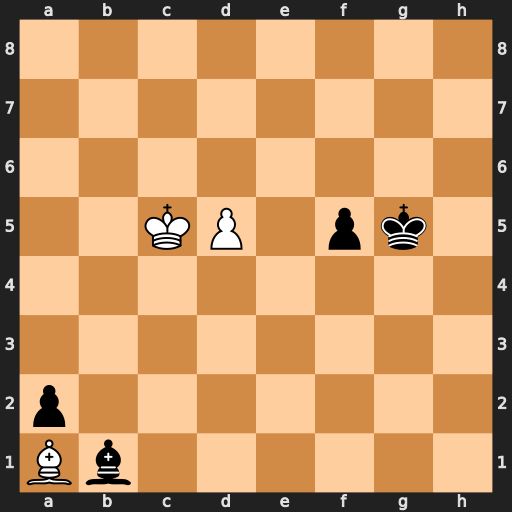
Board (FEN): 8/8/8/2KP1pk1/8/8/p7/Bb6
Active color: w
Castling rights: -
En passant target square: -
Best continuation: d6 f4 d7